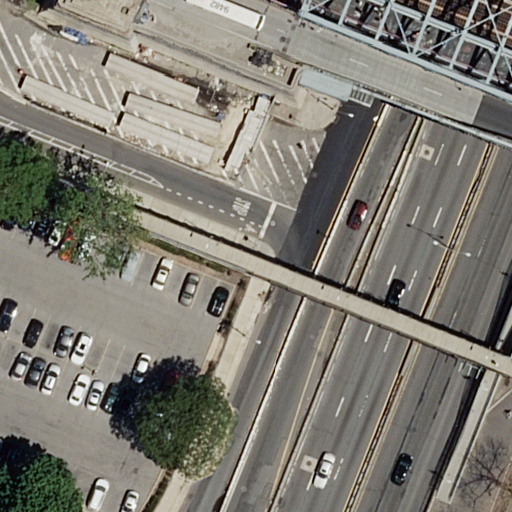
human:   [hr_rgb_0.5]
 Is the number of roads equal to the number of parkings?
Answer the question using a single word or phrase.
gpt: no

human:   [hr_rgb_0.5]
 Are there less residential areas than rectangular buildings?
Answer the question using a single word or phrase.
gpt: no

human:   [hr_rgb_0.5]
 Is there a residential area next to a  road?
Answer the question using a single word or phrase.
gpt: yes

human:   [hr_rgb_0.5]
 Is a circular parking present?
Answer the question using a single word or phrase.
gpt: no

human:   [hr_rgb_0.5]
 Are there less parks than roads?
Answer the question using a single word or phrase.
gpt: yes

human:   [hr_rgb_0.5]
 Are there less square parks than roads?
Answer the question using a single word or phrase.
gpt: yes

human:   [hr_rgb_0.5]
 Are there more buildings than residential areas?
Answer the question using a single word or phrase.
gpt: no

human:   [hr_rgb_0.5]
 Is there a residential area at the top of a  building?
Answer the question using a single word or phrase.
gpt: no

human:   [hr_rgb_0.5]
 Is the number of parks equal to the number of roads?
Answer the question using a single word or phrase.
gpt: no

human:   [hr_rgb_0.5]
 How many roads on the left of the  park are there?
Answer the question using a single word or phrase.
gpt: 17

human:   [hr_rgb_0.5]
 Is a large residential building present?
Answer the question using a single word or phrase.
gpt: no

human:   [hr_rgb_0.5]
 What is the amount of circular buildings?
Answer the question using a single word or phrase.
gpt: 0

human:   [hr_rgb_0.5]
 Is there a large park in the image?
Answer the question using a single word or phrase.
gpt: yes

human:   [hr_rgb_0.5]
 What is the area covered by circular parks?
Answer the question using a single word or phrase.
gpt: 0m2

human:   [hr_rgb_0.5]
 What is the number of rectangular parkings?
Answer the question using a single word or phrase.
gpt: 1

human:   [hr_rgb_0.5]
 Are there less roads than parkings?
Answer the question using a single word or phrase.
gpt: no

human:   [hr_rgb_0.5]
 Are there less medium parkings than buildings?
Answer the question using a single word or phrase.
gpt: no

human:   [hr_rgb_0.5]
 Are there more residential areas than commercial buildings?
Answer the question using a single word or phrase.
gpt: yes

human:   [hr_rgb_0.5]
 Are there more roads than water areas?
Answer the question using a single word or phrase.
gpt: yes

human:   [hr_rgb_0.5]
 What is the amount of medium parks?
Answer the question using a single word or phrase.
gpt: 0

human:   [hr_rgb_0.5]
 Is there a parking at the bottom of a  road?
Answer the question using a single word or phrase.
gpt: yes

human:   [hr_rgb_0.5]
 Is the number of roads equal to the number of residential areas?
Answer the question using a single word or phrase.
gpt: no

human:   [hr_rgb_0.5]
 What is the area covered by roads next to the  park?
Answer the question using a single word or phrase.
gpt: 0m2

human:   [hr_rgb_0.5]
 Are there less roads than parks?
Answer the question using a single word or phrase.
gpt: no

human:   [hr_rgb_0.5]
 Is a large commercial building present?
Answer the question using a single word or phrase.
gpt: no

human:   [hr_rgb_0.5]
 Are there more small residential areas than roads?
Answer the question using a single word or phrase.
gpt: no

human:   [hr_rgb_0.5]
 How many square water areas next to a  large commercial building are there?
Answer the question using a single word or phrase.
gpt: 0

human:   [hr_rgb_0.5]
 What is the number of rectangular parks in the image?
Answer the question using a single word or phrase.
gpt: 1

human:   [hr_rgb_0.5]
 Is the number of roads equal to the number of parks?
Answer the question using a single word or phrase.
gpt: no

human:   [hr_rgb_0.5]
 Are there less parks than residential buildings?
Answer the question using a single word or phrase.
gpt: no

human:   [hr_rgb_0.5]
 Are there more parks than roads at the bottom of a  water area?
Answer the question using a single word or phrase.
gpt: yes

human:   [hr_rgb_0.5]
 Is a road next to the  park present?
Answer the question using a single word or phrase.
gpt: yes

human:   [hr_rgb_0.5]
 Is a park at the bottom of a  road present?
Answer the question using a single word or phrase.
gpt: no

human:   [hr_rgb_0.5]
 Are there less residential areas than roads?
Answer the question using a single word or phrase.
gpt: yes

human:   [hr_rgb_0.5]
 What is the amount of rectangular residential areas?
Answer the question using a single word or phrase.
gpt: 1

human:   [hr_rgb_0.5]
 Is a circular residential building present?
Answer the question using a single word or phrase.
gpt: no